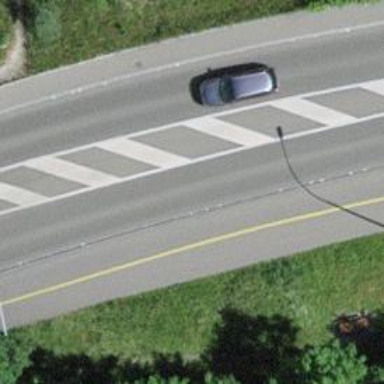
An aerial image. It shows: Secondary road with asphalt surface and cycle track on the left.